Question: Does anyone know on how to create a UITextField that behaves like this:

My guess is that it's just a UITextField that is put inside a UIToolBar?
Or is it a searchbar used as an input? If anyone knows how to make a multiline
textinput that looks like this, please share.
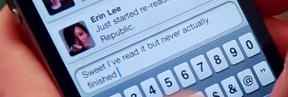
Answer: <URL>?
For the rounded corners, use the text view's layer.
'''
[[textView layer] setCornerRadius:15];
'''